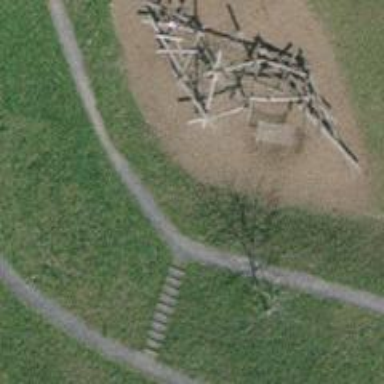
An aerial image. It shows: Steps made of pebblestone.